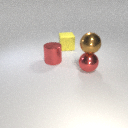
large brown metal sphere above large red metal sphere